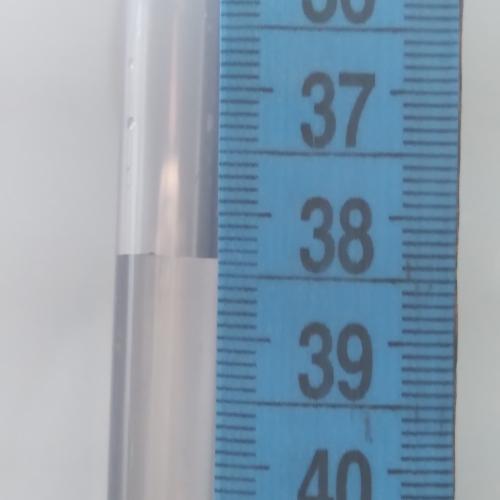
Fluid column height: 38.4 cm